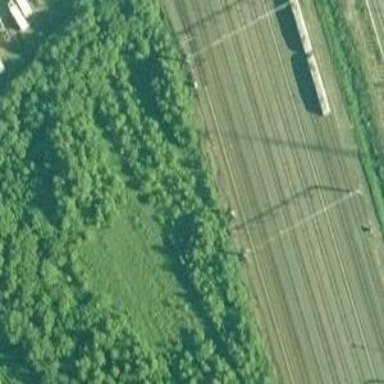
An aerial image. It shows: Railway signal.